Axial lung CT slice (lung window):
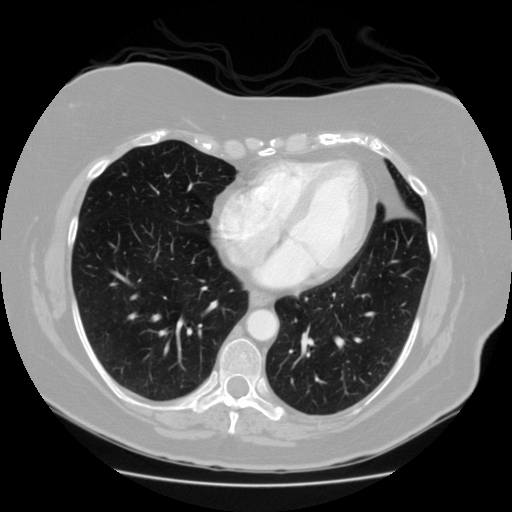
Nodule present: no